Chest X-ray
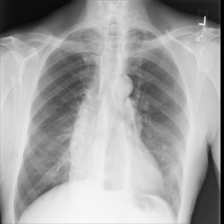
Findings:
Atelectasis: negative
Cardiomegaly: negative
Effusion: negative
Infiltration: negative
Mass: negative
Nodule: negative
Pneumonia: negative
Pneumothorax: negative
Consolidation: negative
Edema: negative
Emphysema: negative
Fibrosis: negative
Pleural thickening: negative
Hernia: negative